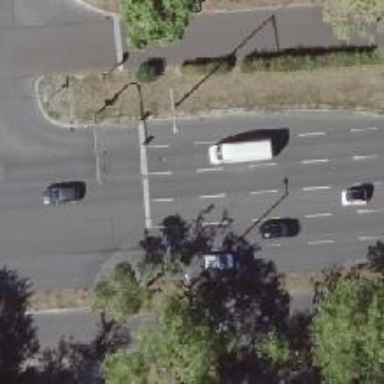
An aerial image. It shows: Road with traffic signals.